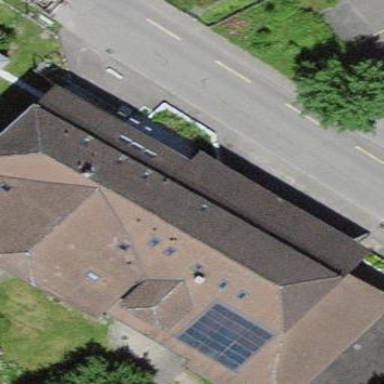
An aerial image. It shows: Residential building.